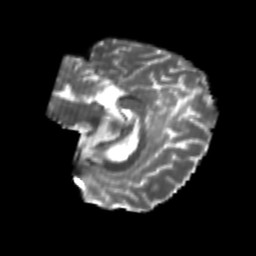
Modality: T2w
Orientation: sagittal
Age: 24
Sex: female
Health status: healthy
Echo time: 0.074 s